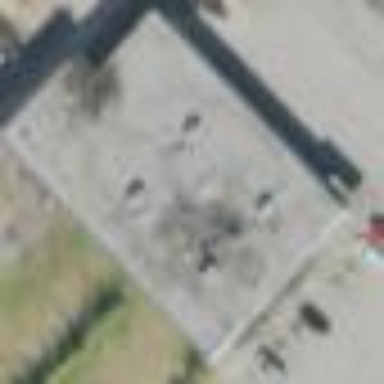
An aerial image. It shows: Commercial building.